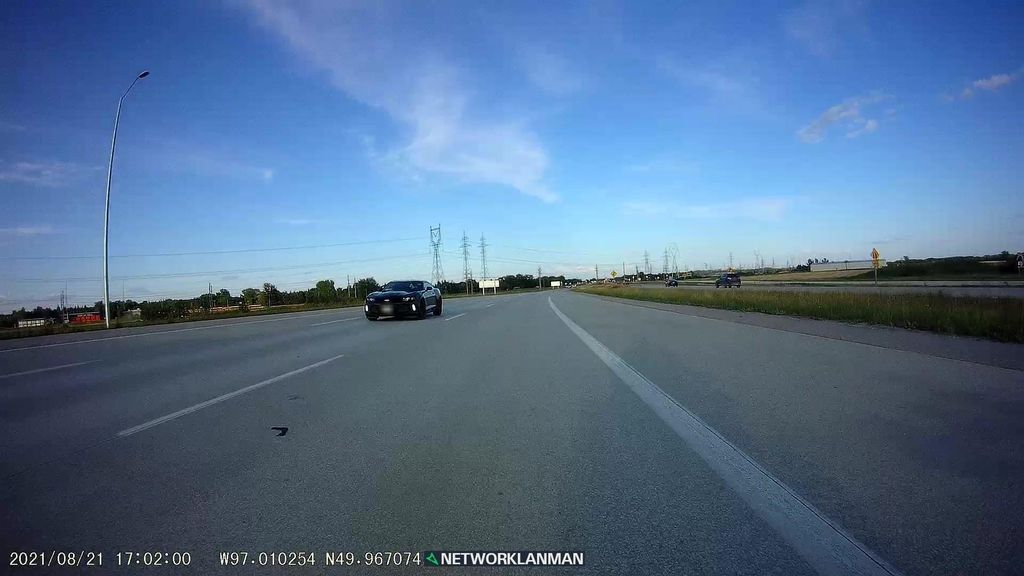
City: winnipeg